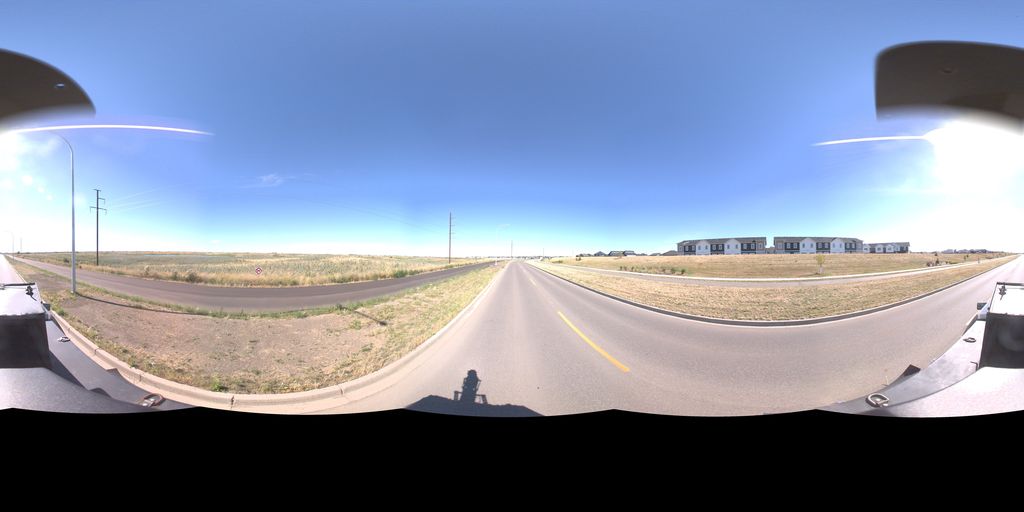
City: saskatoon